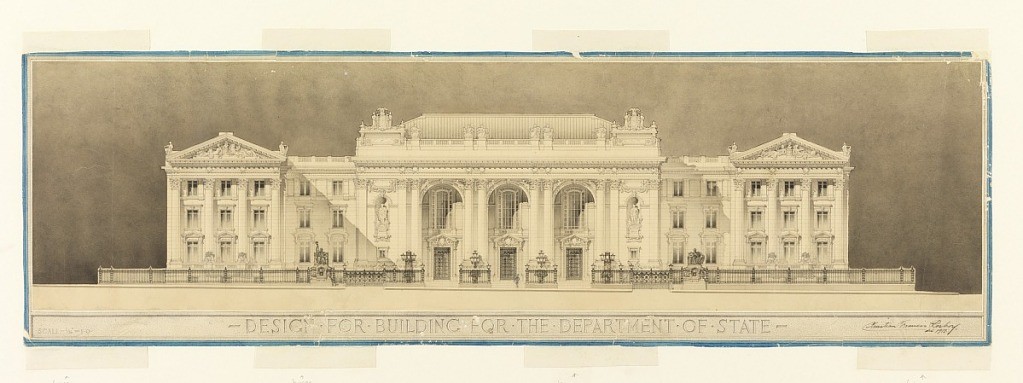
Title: Design for building for the department of state
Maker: Christian Francis Rosborg, 1881 – 1953
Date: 1912
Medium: Pen and black ink, brush and grey wash, graphite on paper
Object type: Drawing
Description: Large classical building, porticoed facade and pedimented wings. Below: DESIGN FOR BUILDING FOR THE DEPARTMENT OF STATE; lower left: SCALE - 1/16" = 1'0.